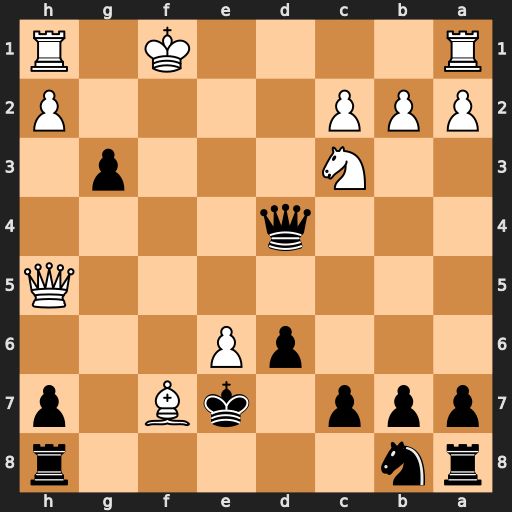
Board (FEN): rn5r/ppp1kB1p/3pP3/7Q/3q4/2N3p1/PPP4P/R4K1R
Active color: b
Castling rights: -
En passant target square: -
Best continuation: Qf2#